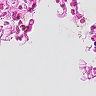
Metastatic tissue present: no